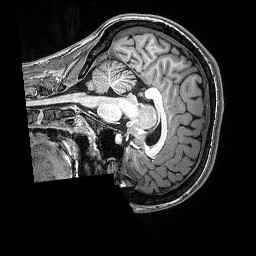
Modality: T1w
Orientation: sagittal